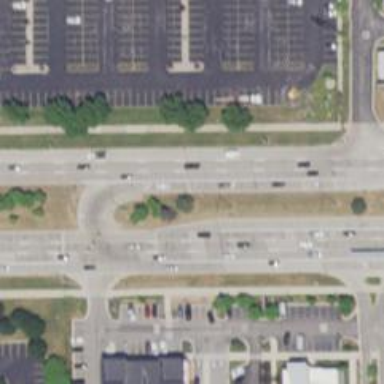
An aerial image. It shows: Primary highway with separate sidewalk.